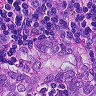
Metastatic tissue present: yes